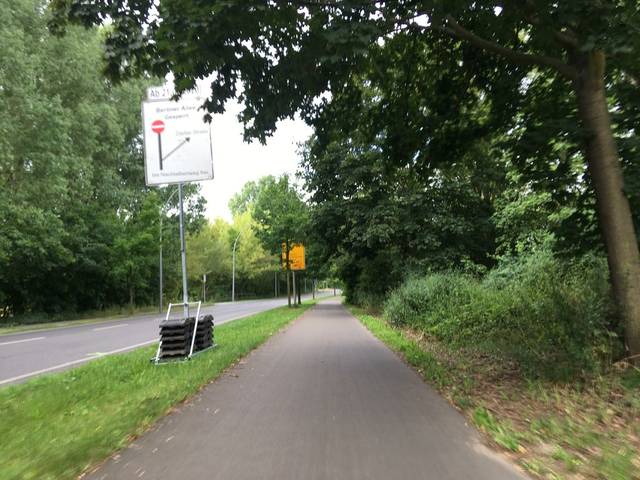
Region: Germany
Coordinates: 52.569, 13.478